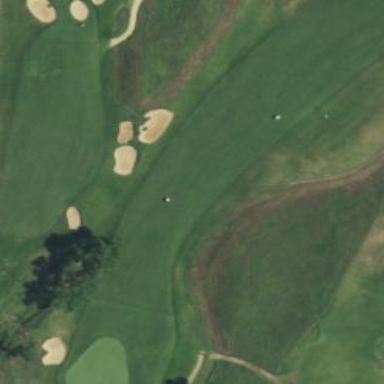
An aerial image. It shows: Golf fairway surrounded by grass.